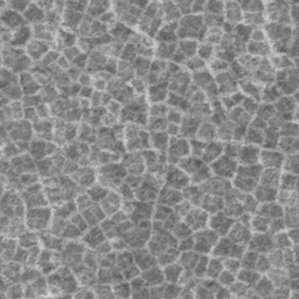
Label: frost